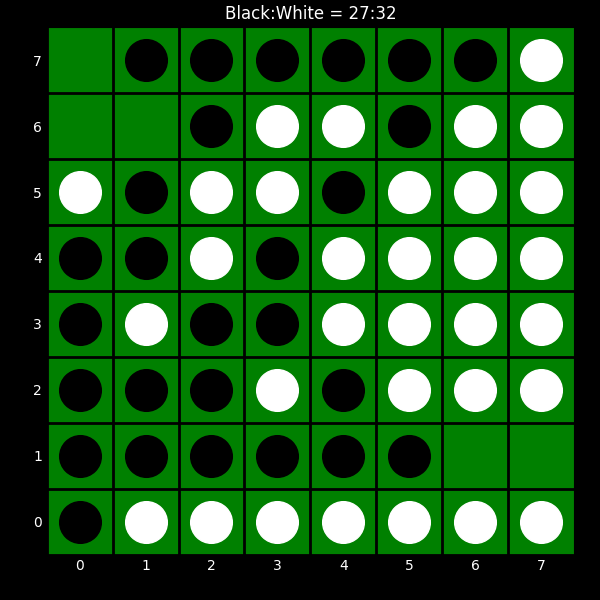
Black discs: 27
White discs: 32